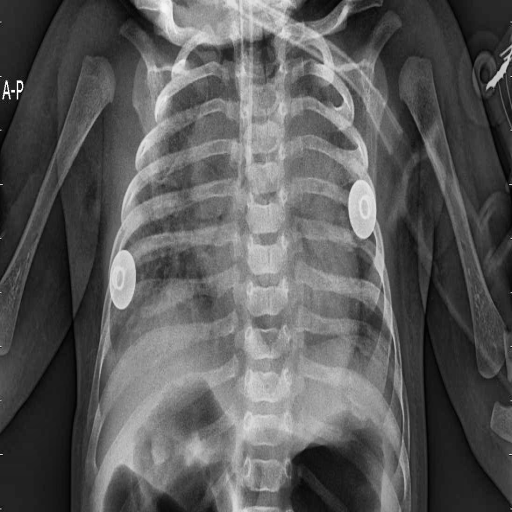
Finding: PNEUMONIA